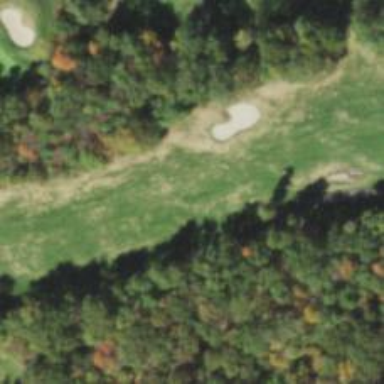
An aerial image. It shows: View of golf hole.